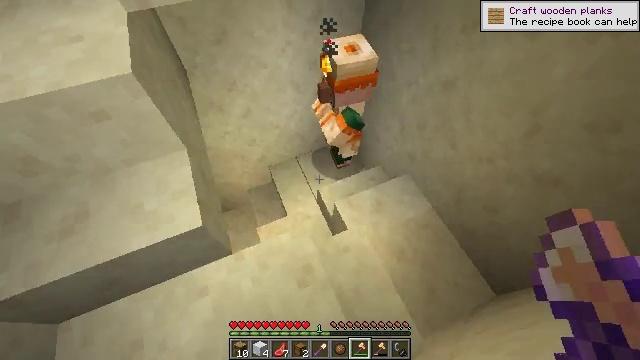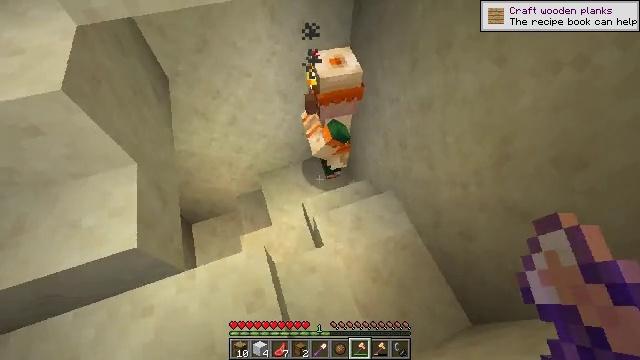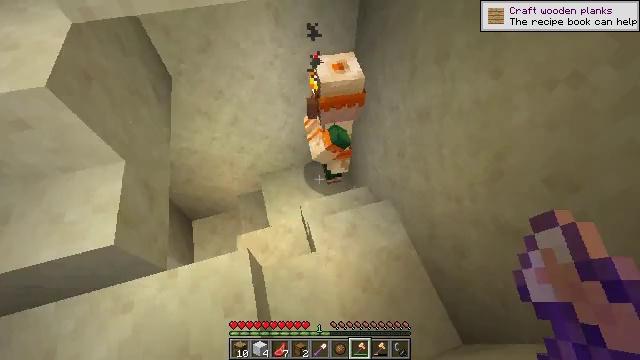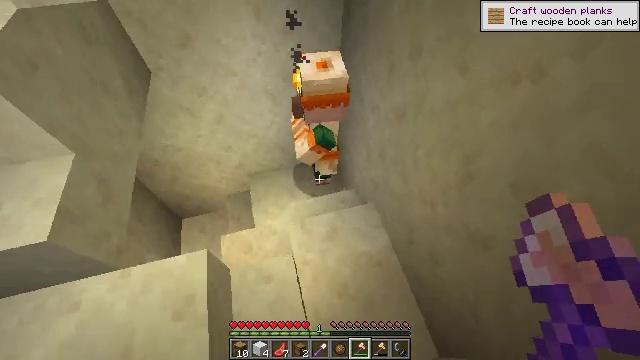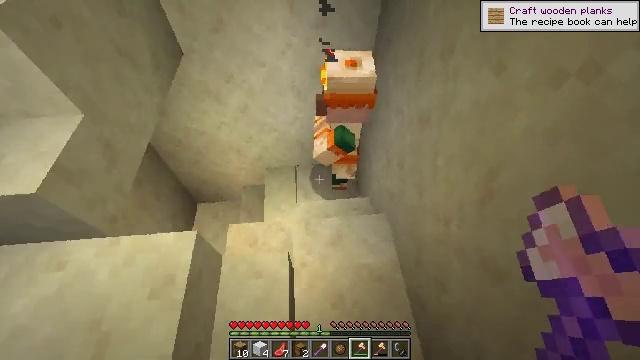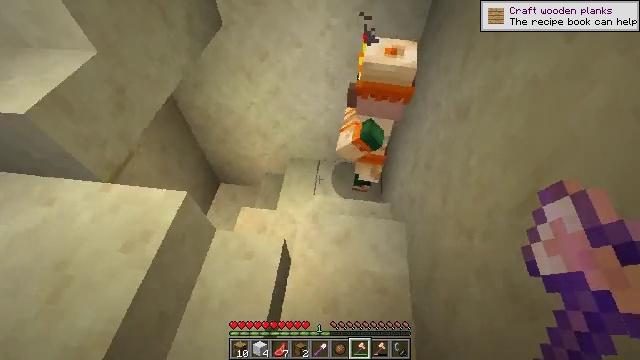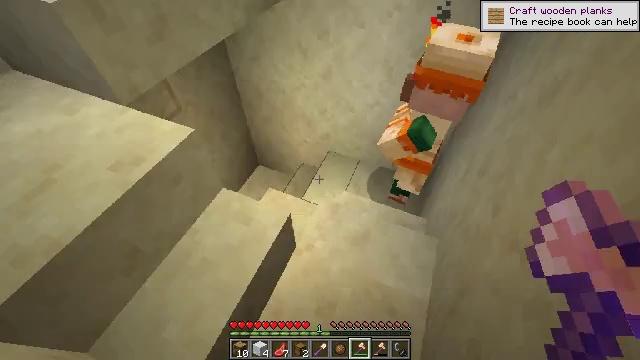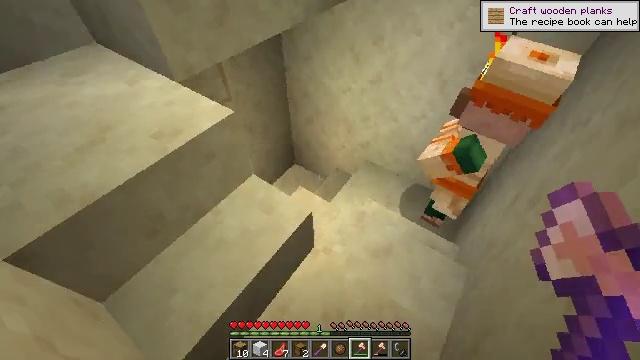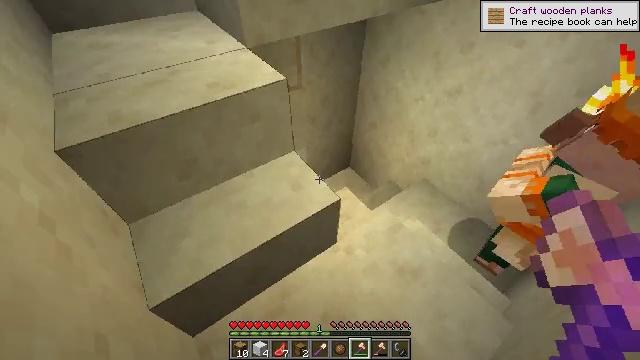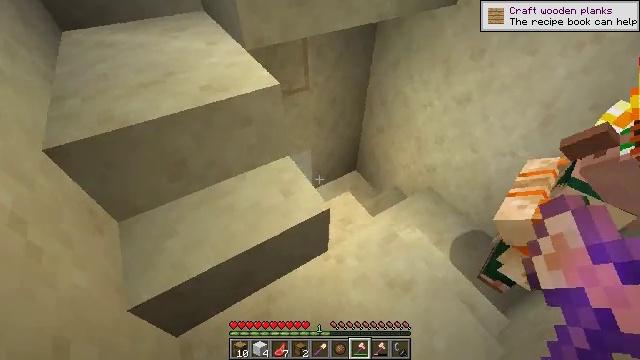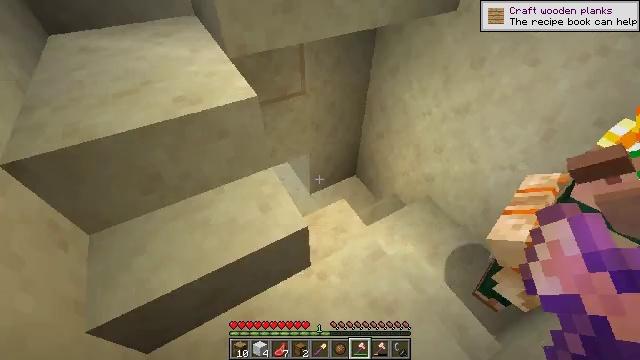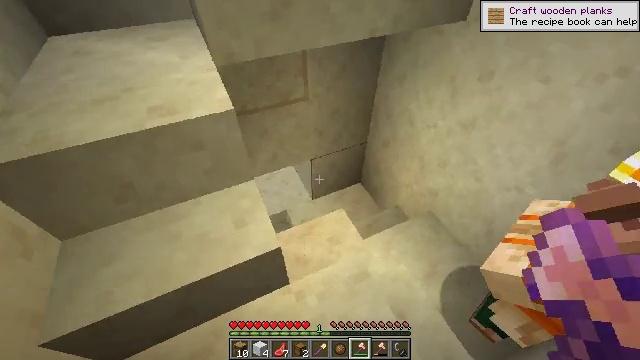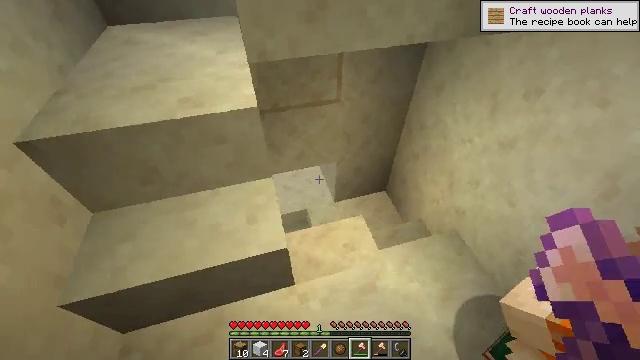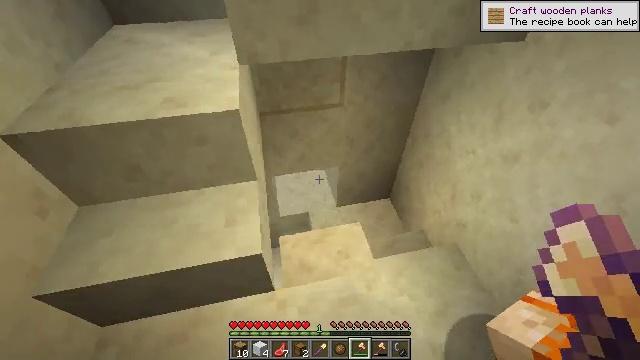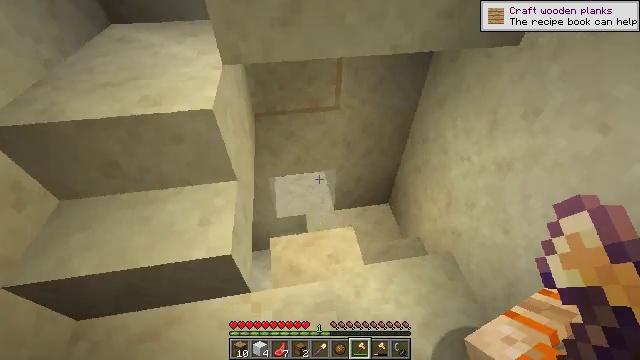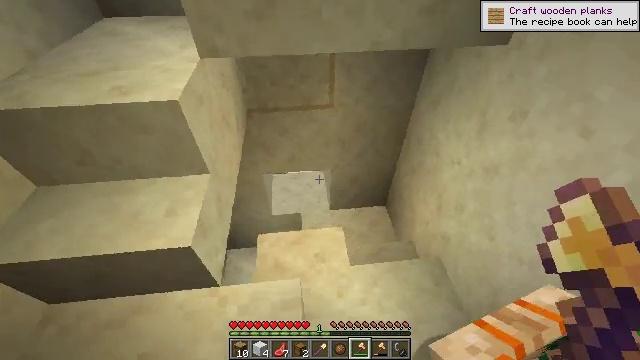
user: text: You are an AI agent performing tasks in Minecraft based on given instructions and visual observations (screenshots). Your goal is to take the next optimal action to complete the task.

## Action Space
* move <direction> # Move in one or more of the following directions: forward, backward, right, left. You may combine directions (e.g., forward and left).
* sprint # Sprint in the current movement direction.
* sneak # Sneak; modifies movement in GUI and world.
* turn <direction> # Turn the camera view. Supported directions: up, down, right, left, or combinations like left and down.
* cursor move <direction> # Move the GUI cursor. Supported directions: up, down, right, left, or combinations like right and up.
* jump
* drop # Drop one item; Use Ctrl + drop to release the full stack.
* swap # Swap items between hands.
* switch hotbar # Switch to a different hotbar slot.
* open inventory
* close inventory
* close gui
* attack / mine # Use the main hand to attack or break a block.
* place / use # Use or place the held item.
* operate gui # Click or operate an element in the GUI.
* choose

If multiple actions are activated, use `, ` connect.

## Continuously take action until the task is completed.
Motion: motion action
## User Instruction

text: Mine the lectern.
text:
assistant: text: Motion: move right, turn left
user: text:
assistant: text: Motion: move right, turn left
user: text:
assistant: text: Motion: move right, turn left
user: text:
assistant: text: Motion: move right, turn left and up
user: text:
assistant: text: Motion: move right, turn left and up
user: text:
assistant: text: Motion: move right, turn left and up
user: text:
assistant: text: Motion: move right, turn left and up
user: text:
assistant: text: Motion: move right, turn left and up
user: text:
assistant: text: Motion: move right, turn left
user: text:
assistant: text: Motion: move right, turn left
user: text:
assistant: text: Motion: move right, turn left
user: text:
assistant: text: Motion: move right, turn left
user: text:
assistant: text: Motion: move right, turn left
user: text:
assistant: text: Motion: move right, turn left
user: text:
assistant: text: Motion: move right, turn left
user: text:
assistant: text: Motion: move right, turn left
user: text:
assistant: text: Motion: move right, turn left
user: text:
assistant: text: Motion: move right, turn left
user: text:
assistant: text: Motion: move right, turn left and down
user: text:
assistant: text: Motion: move right, turn left
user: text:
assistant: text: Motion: move right, turn left and down
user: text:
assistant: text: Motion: move right
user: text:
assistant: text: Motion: move right
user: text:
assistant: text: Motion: move right
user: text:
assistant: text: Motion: move right
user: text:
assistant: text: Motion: move right
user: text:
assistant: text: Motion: move right
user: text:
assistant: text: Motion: move forward and move right
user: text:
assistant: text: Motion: move forward and move right
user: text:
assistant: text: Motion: move forward and move right, turn right